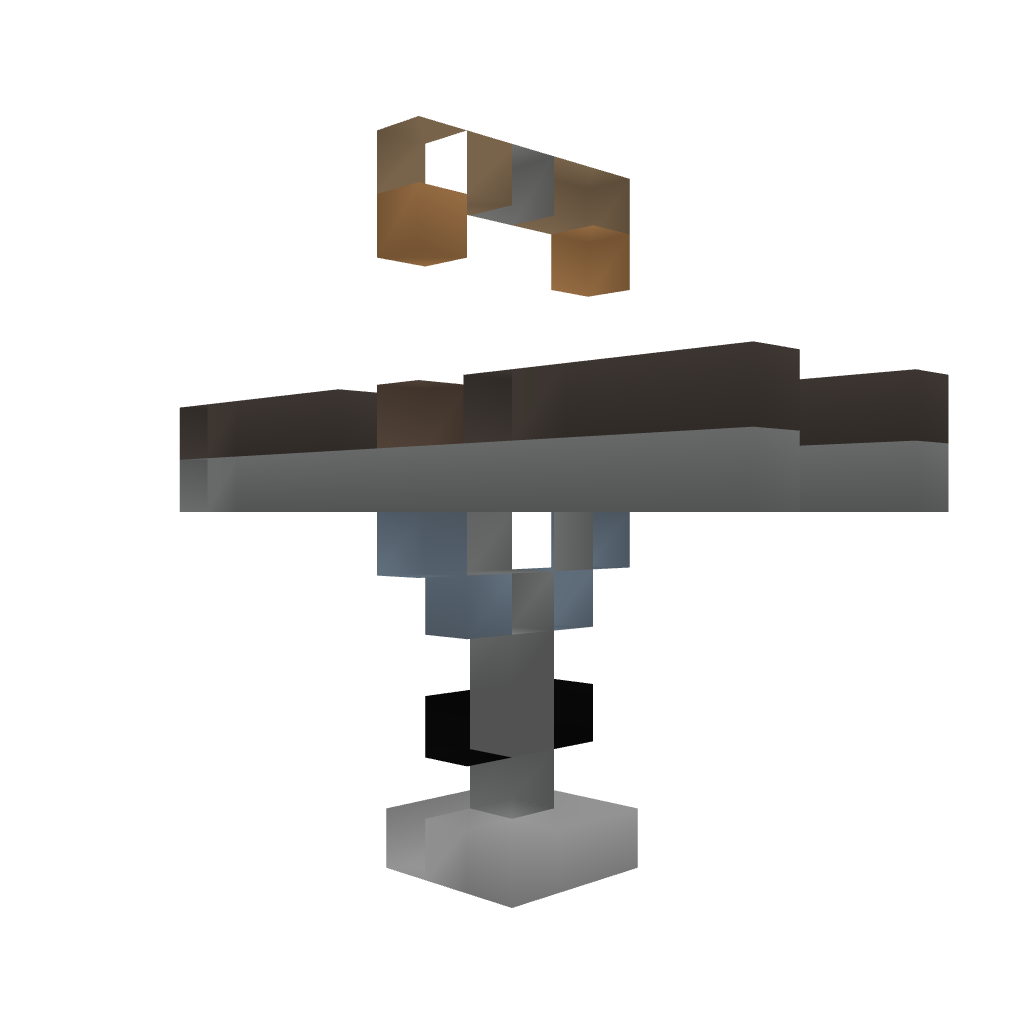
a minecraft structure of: Raised Railway